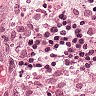
Metastatic tissue present: no